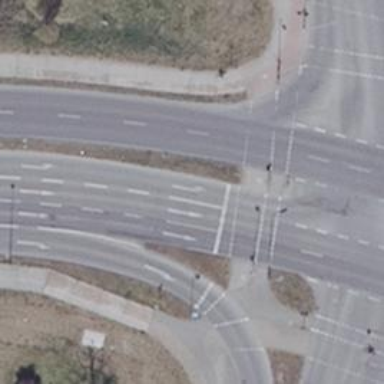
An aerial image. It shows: Road with traffic signals for signaling.